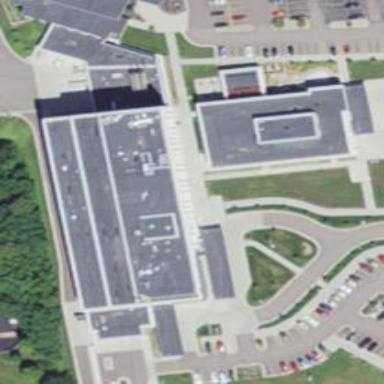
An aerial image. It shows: Hospital building.